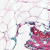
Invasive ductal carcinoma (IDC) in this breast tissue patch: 0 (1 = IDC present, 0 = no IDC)